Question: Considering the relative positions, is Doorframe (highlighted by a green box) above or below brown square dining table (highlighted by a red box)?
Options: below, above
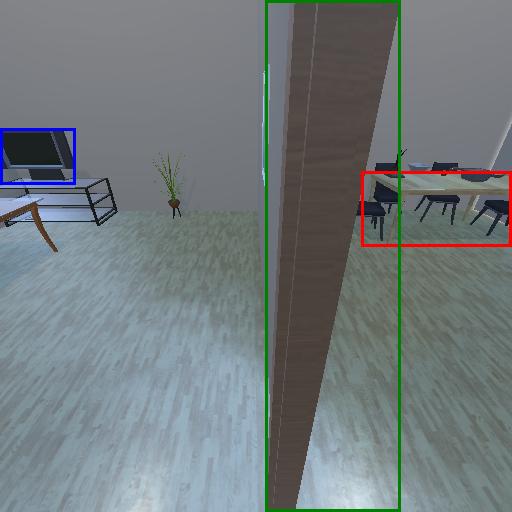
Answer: below